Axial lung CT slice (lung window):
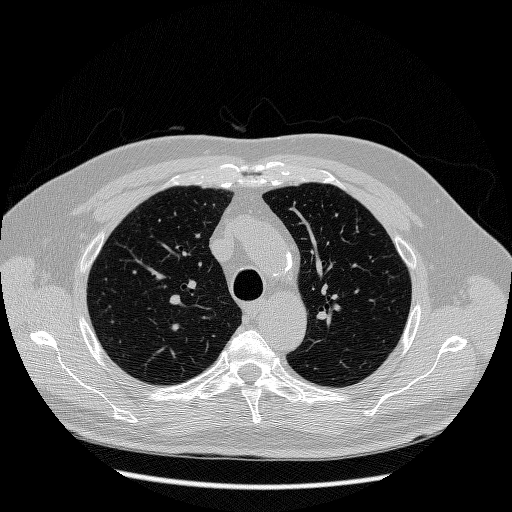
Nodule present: no